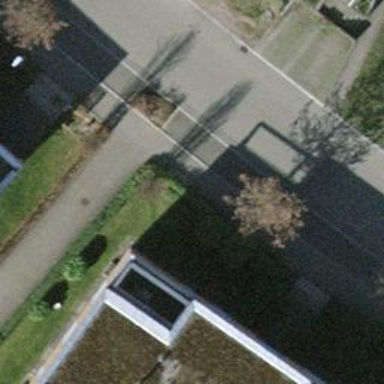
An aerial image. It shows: Sidewalk.